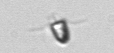
Label: Pyramimonas